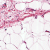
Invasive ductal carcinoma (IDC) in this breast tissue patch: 0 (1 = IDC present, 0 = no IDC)